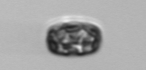
Label: Thalassiosira